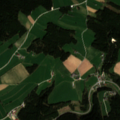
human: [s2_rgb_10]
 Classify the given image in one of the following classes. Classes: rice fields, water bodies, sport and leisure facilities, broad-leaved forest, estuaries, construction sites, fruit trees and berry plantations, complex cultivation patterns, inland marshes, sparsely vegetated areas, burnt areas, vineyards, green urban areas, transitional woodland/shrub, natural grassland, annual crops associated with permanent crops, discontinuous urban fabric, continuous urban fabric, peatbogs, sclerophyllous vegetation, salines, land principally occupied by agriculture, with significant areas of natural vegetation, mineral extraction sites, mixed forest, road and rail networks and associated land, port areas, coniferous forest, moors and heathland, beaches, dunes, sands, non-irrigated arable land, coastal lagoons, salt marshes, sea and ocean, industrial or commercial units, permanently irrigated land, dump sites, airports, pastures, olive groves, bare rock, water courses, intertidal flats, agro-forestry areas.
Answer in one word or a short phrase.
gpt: pastures, complex cultivation patterns, coniferous forest